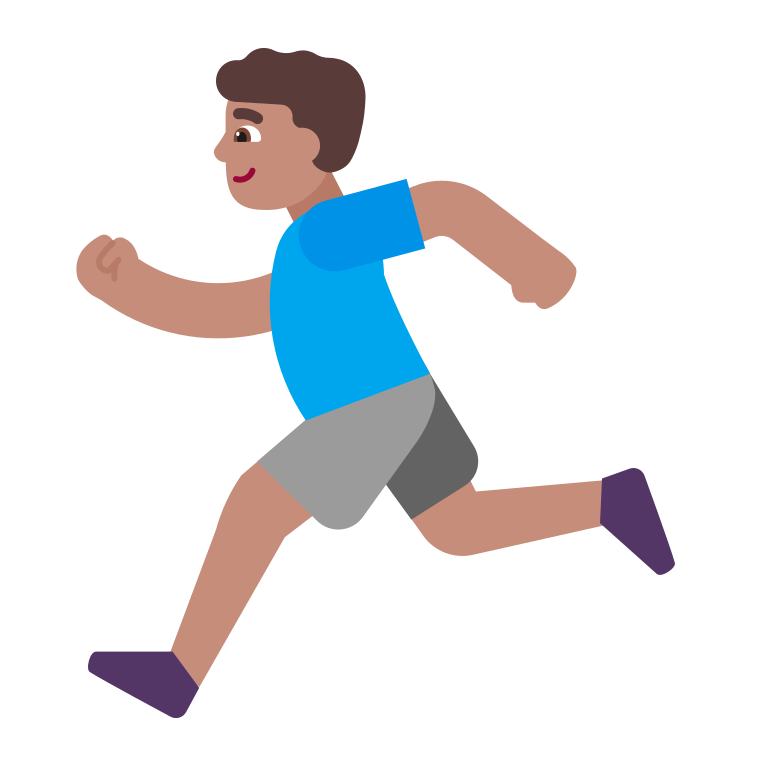
man running flat